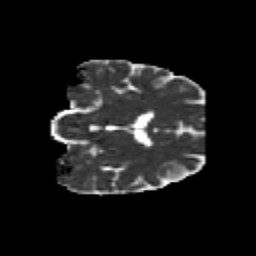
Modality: MD
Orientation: coronal
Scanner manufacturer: siemens
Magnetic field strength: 3 T
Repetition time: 6.8 s
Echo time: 0.093 s